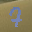
Label: 7